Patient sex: F
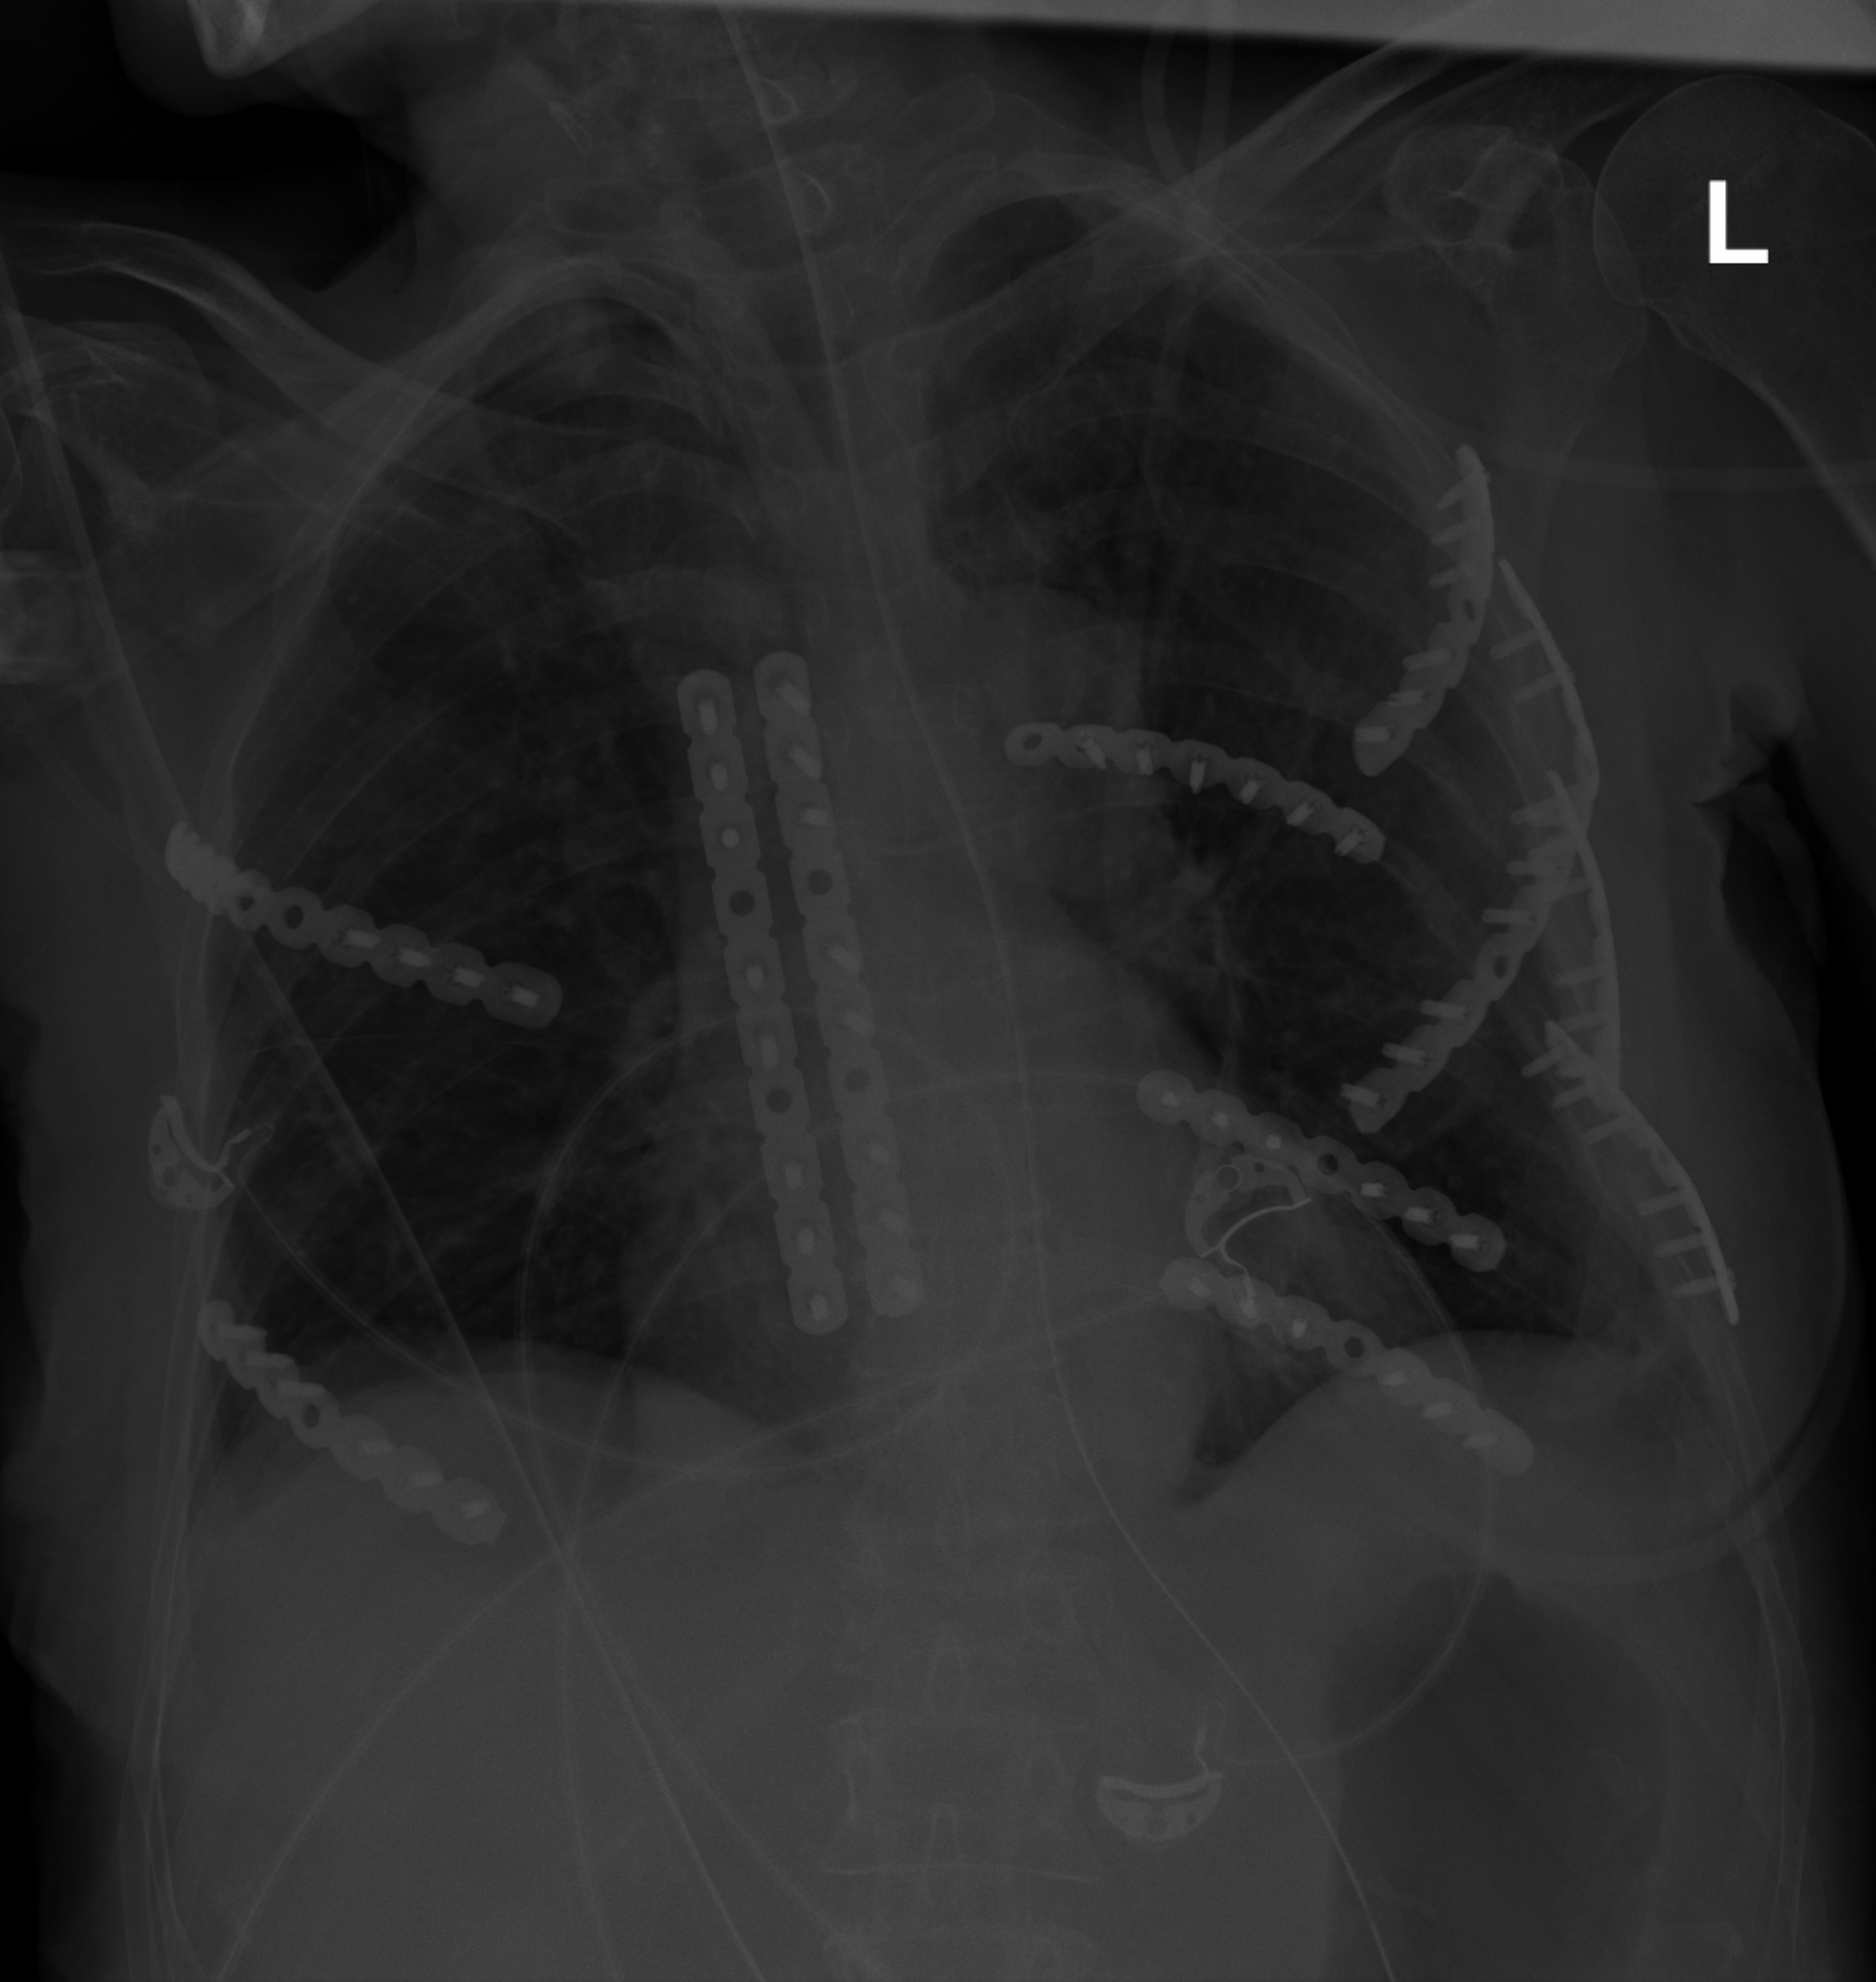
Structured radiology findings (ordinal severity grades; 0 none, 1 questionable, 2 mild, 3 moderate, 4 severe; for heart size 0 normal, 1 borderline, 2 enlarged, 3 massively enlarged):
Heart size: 0
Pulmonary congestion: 0
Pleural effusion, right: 2
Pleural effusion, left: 1
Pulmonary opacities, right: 0
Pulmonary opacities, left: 0
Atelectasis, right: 2
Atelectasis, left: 2